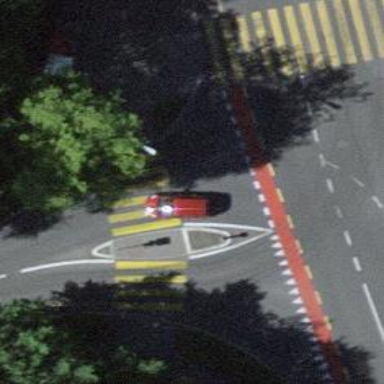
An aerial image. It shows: Uncontrolled zebra crossing with island. The crossing is marked with zebra stripes.